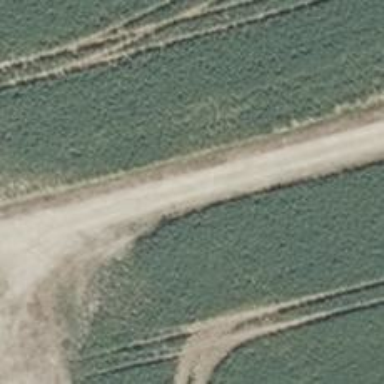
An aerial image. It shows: Service road with gravel surface of grade 2 tracktype.